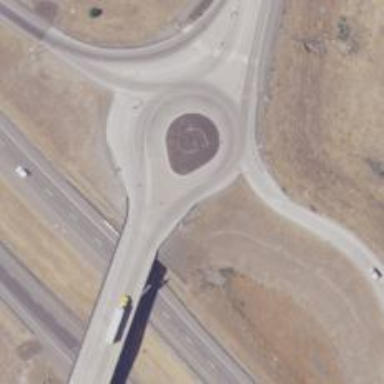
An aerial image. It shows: Roundabout at primary highway.